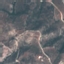
Land use / land cover: HerbaceousVegetation